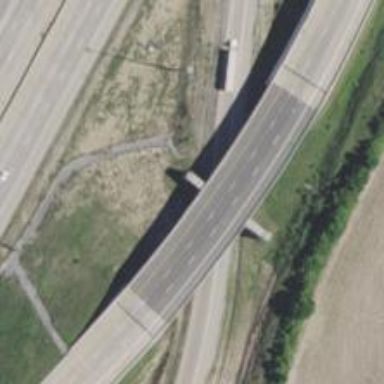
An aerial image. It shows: Bridge over motorway.